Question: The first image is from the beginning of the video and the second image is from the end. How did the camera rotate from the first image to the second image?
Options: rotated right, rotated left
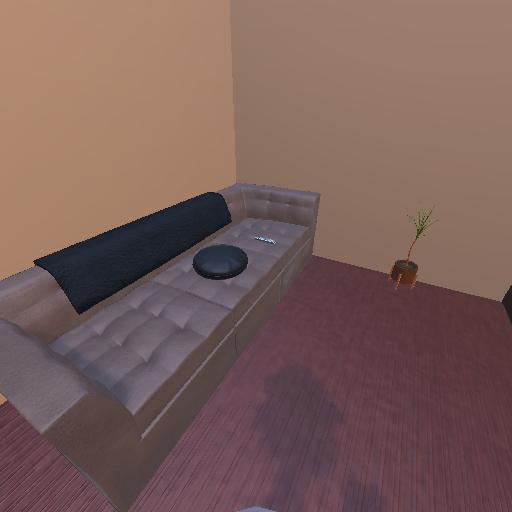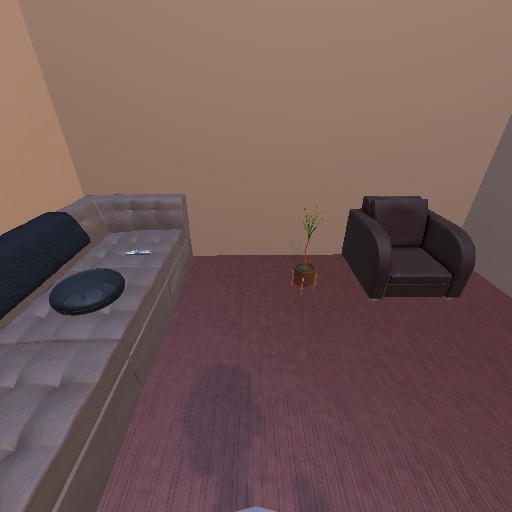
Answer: rotated right